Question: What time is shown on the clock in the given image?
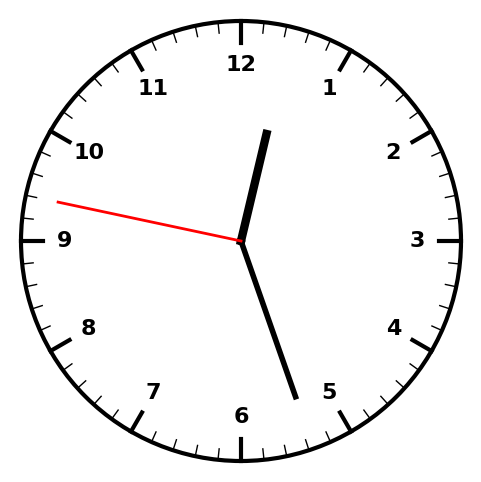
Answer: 12:26:47